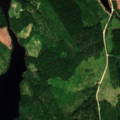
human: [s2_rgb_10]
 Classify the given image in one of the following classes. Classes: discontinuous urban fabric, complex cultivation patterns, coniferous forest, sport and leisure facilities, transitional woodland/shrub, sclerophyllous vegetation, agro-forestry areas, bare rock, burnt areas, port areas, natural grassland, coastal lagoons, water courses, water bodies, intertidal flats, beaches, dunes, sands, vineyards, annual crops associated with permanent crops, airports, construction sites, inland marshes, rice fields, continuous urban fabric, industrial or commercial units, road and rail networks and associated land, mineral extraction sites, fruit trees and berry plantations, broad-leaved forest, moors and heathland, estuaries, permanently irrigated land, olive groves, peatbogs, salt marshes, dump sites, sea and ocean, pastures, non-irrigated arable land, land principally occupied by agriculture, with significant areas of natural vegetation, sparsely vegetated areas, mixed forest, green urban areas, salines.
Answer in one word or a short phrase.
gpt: coniferous forest, mixed forest, water bodies